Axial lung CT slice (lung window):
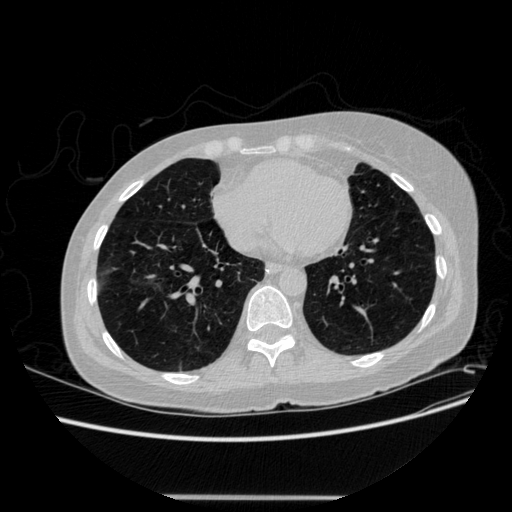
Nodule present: no